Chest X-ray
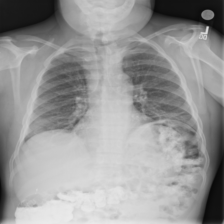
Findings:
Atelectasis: negative
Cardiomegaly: negative
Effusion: negative
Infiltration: negative
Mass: negative
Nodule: negative
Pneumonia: negative
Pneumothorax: negative
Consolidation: negative
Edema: negative
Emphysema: negative
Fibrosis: negative
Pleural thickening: negative
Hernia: negative